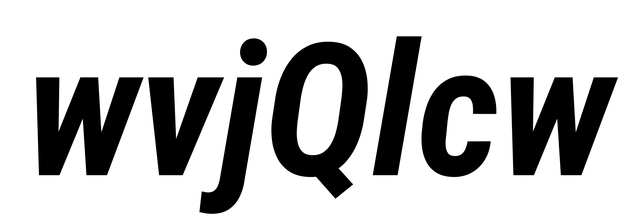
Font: Roboto-Italic_Condensed_Bold_Italic